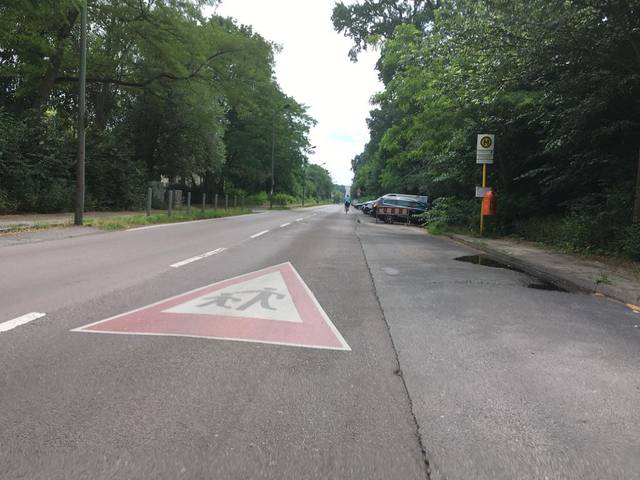
Region: Germany
Coordinates: 52.641, 13.486